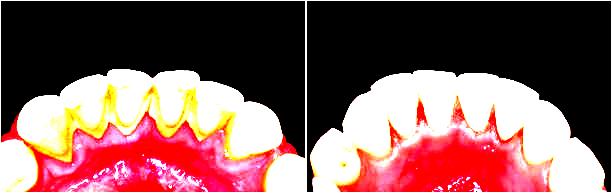
Condition: Calculus